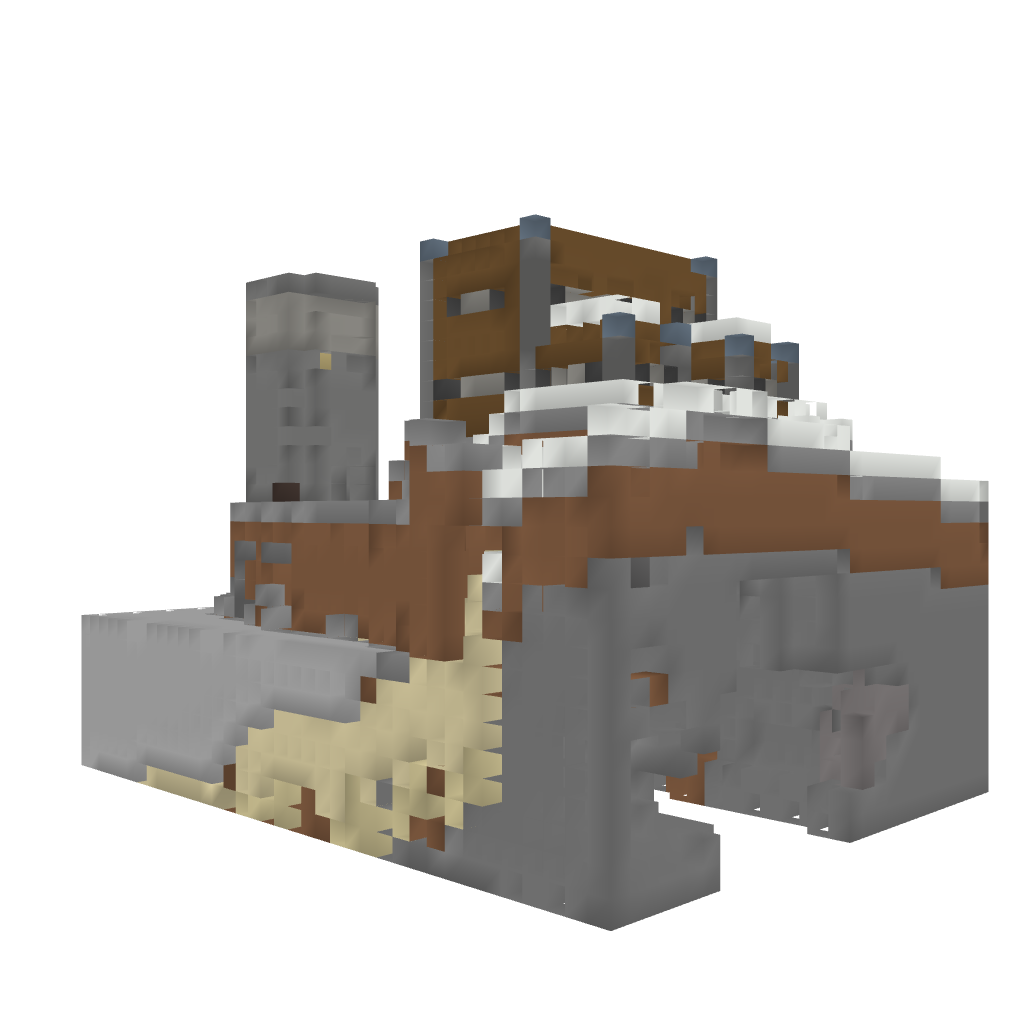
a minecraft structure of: To The Moon